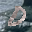
Label: 0